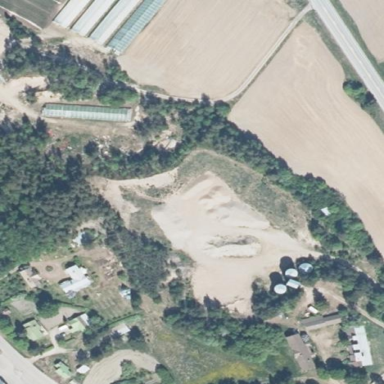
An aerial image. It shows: Quarry area with sandy natural surroundings.